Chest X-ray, AP view. Patient: 56 years old, sex M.
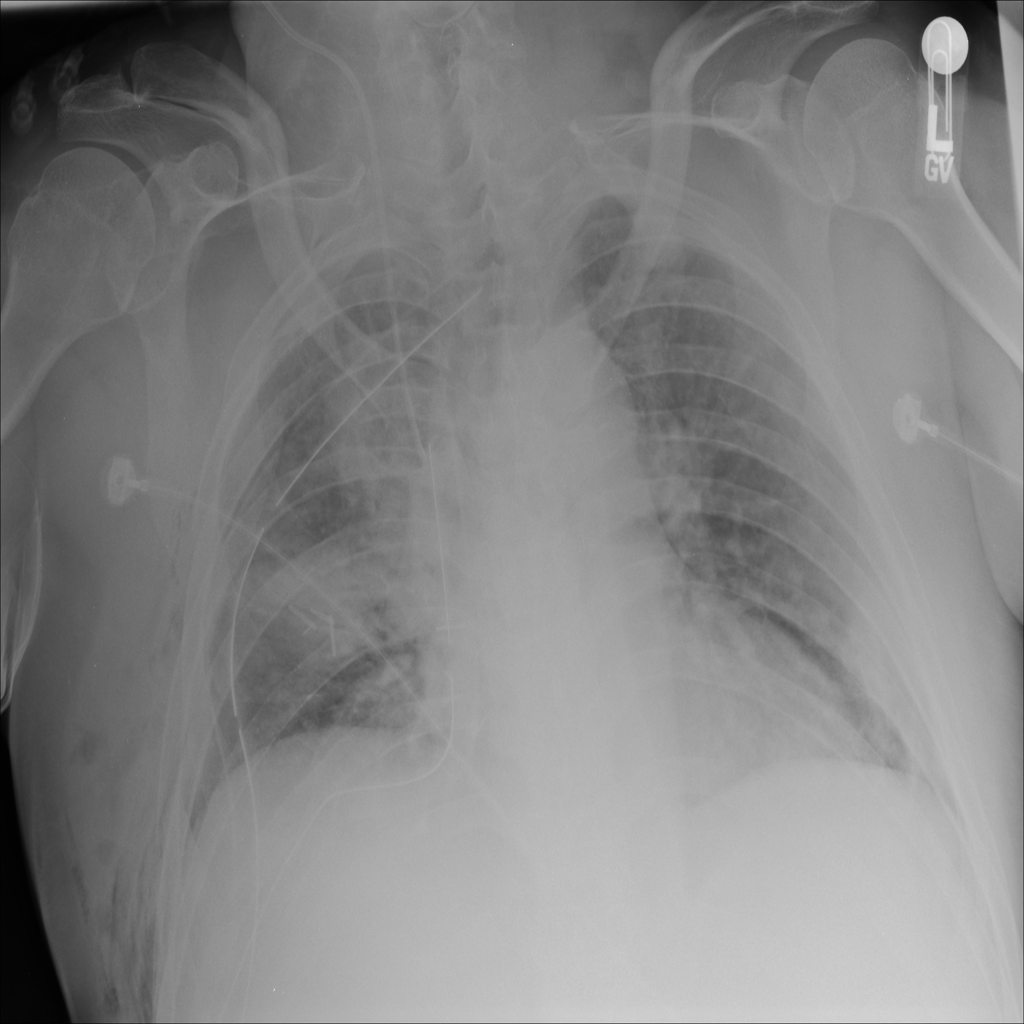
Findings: Emphysema